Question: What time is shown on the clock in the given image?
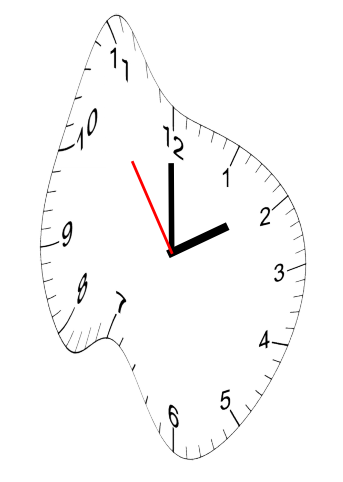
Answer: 01:59:54